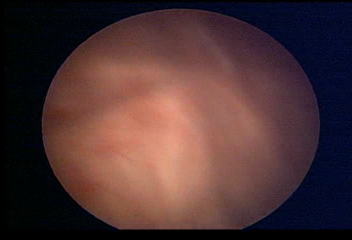
Modality: WLC
Class: Normal mucosa
Bladder cancer association: No